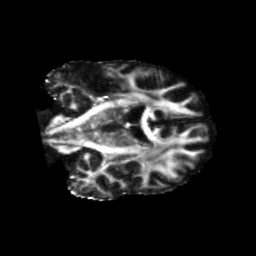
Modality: FA
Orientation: coronal
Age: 47
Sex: male
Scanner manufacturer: siemens
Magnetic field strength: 3 T
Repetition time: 5.25 s
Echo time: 0.08 s